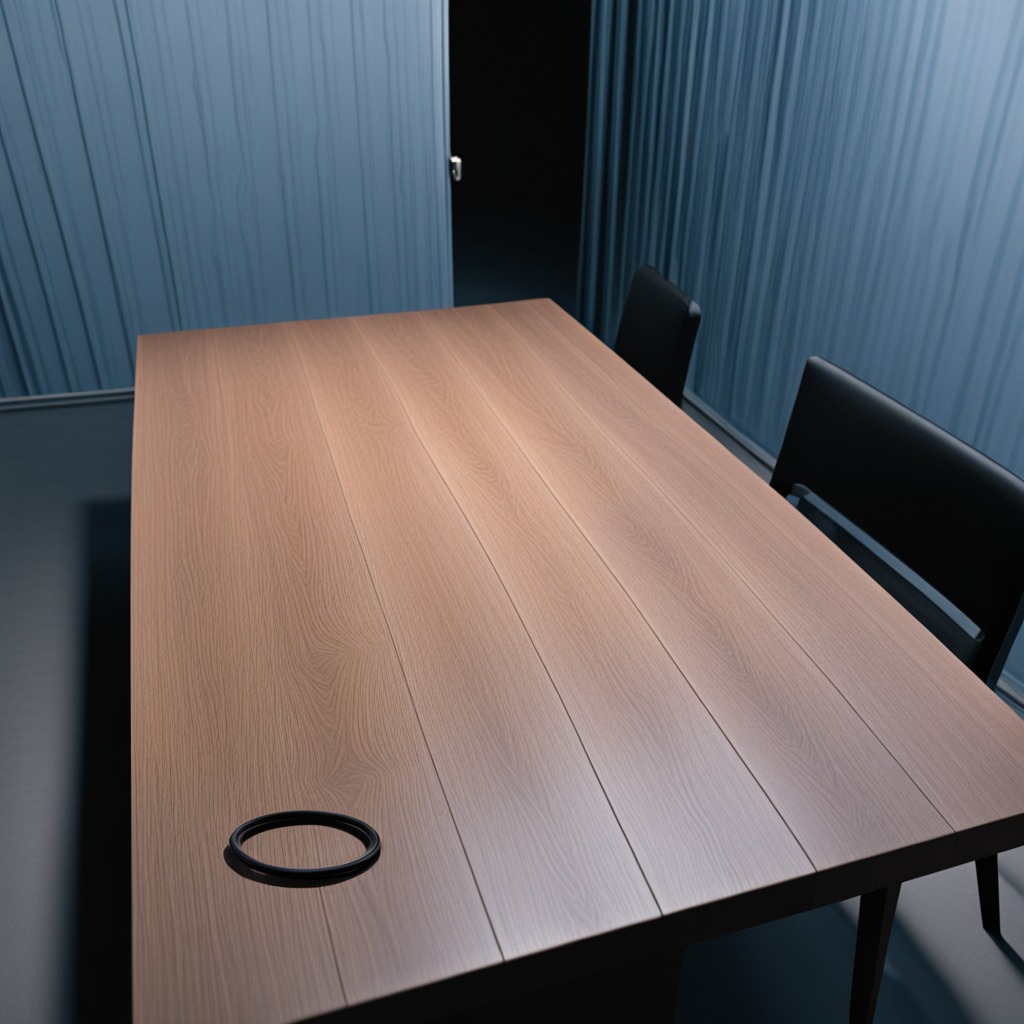
A rubber O-ring is lying on the old table with faint burn marks in a small garage at twilight.